Question: I have an MVC3 C#.Net web app. In my HTML View, I am using the standard Windows file input
'''
<input style="border:thin solid #ccc;width:270px; background-color: #FFFFFF;" type="file" name="Name" id="Name"/>
'''
In the Controller I am using the FileSystem.CopyFile() method found in Microsoft.VisualBasic.FileIO.
'''
FileSystem.CopyFile(fileName, fileDirectory +"\" + attachments.Name, UIOption.AllDialogs);
'''
It's working fine. However, I need to know what selection the user makes on the dialog box. How can I trap whether the user has selected "Copy & Replace", "Don't Copy", "Copy and Keep both files"?

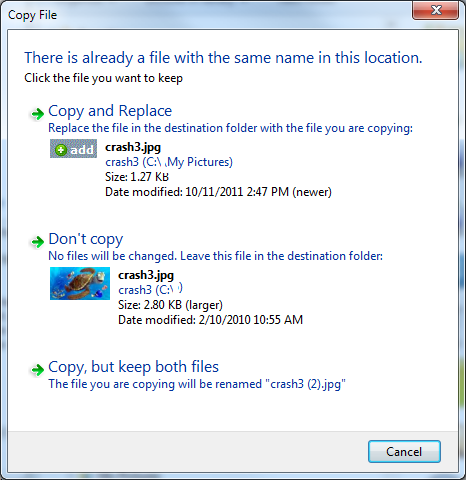
Answer: You can't do this, the dialog takes care of this and doens't return the chosen option. You might want to rethink this. An option would be to create your own "Copy File" dialog.